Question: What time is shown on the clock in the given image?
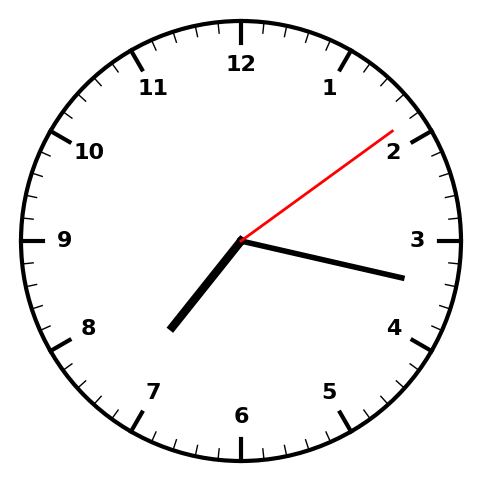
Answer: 07:17:09